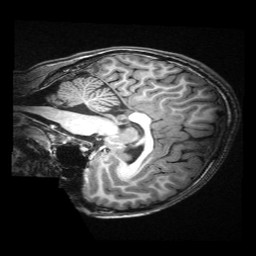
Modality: T1w
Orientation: sagittal
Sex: male